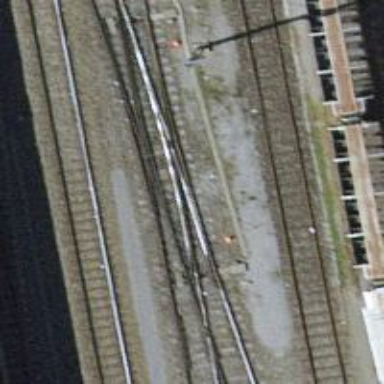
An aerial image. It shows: Railway switch.